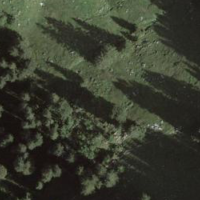
EUNIS habitat code: 41
Species observed at this site:
Gentiana verna